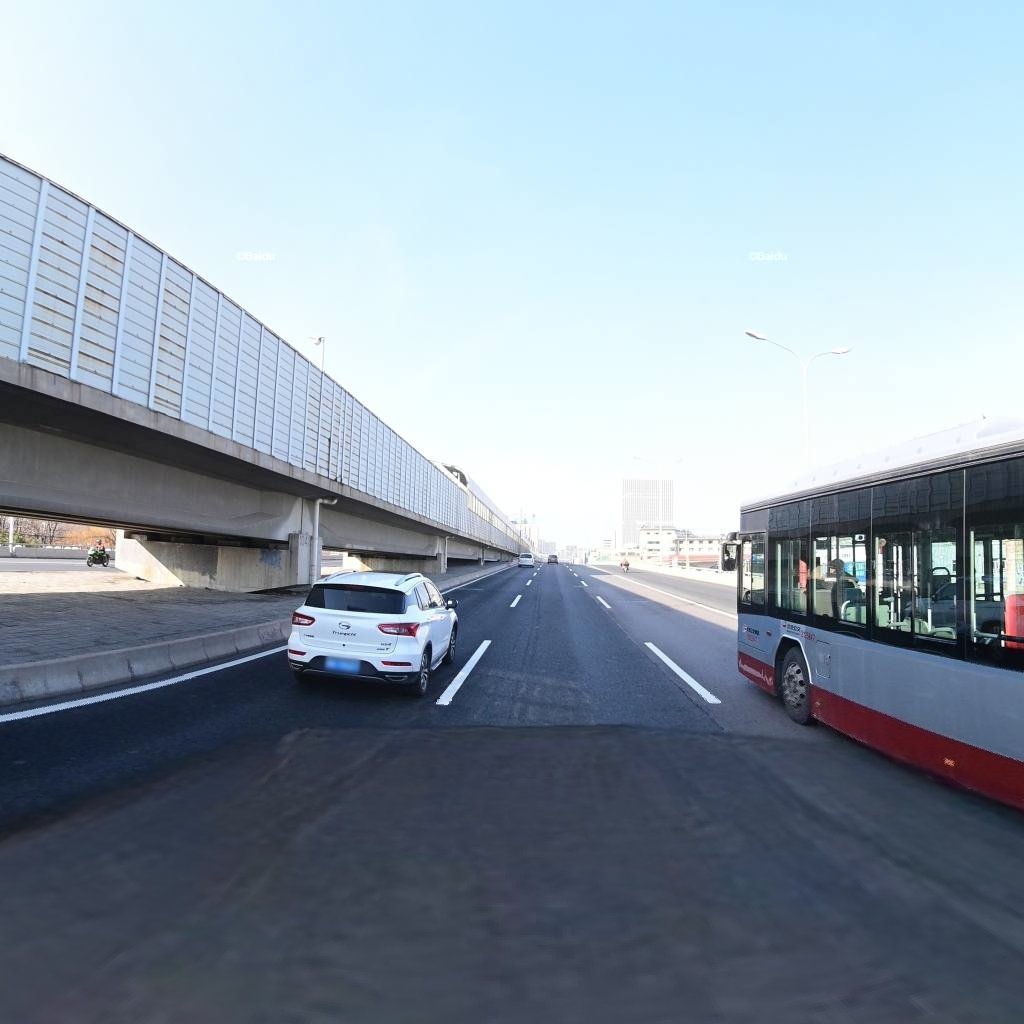
Region: Chaoyang
Road damage annotations: longitudinal patch